Field crop: tomato
Growth stage: 2
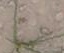
Species: cyperus